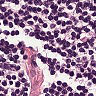
Metastatic tissue present: no